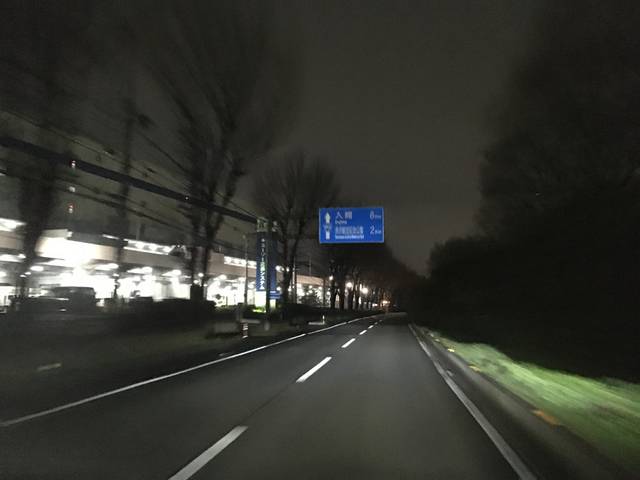
Region: Japan
Coordinates: 35.799, 139.497